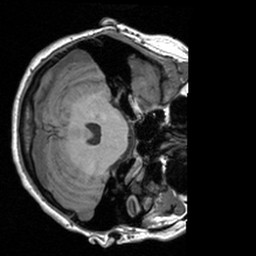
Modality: T1w
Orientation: axial
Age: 18
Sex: female
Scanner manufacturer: siemens
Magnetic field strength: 3 T
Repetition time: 1.9 s
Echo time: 0.00226 s